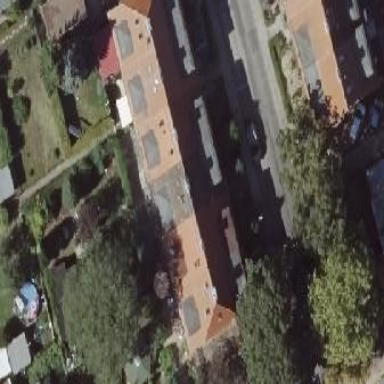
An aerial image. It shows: Terrace building with gabled roof.